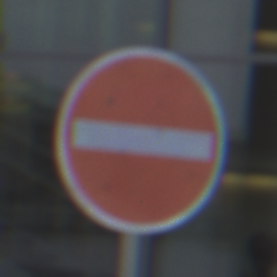
Verkehrszeichen: VerbotDerEinfahrt
Umgebung: Outdoor, Urban
Tageszeit: SunriseSunset
Wetter: PartlyCloudy
Licht: Natural
Jahreszeit: NotSpecified
Kontrast: MediumContrast